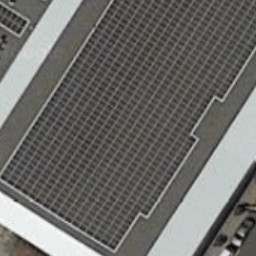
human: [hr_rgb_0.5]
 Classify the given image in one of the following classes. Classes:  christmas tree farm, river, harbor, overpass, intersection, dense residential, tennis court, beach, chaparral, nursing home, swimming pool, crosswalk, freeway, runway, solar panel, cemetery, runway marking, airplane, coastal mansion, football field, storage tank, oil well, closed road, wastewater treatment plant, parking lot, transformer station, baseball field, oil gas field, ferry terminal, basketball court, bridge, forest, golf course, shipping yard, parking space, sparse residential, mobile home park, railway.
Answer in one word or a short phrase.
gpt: solar panel